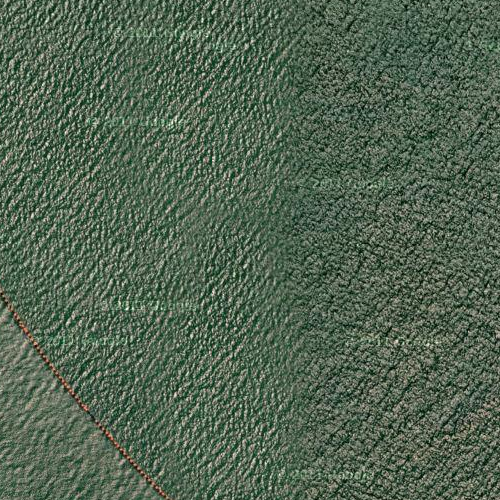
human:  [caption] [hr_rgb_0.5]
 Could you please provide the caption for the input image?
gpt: A part of ocean with deep green waters .

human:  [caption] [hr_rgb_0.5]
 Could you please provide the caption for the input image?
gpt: This is a part of ocean with deep green water .

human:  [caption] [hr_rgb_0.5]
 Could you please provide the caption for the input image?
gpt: This is a part of deep green sparkling sea .

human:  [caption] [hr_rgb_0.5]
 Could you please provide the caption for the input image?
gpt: This is a part of deep green sparkling sea .

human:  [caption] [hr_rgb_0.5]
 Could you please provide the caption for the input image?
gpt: This is a part of ocean with deep green water shining .